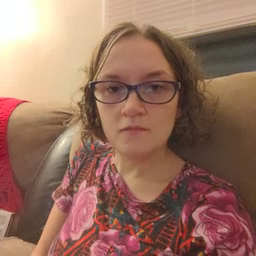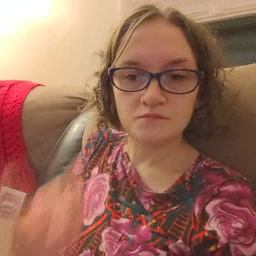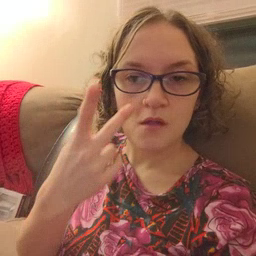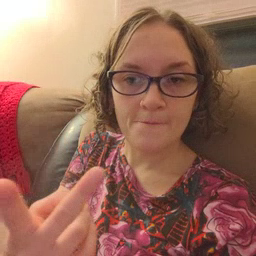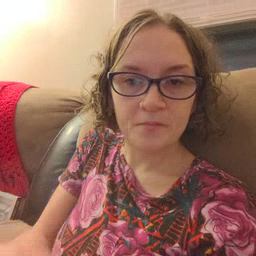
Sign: see